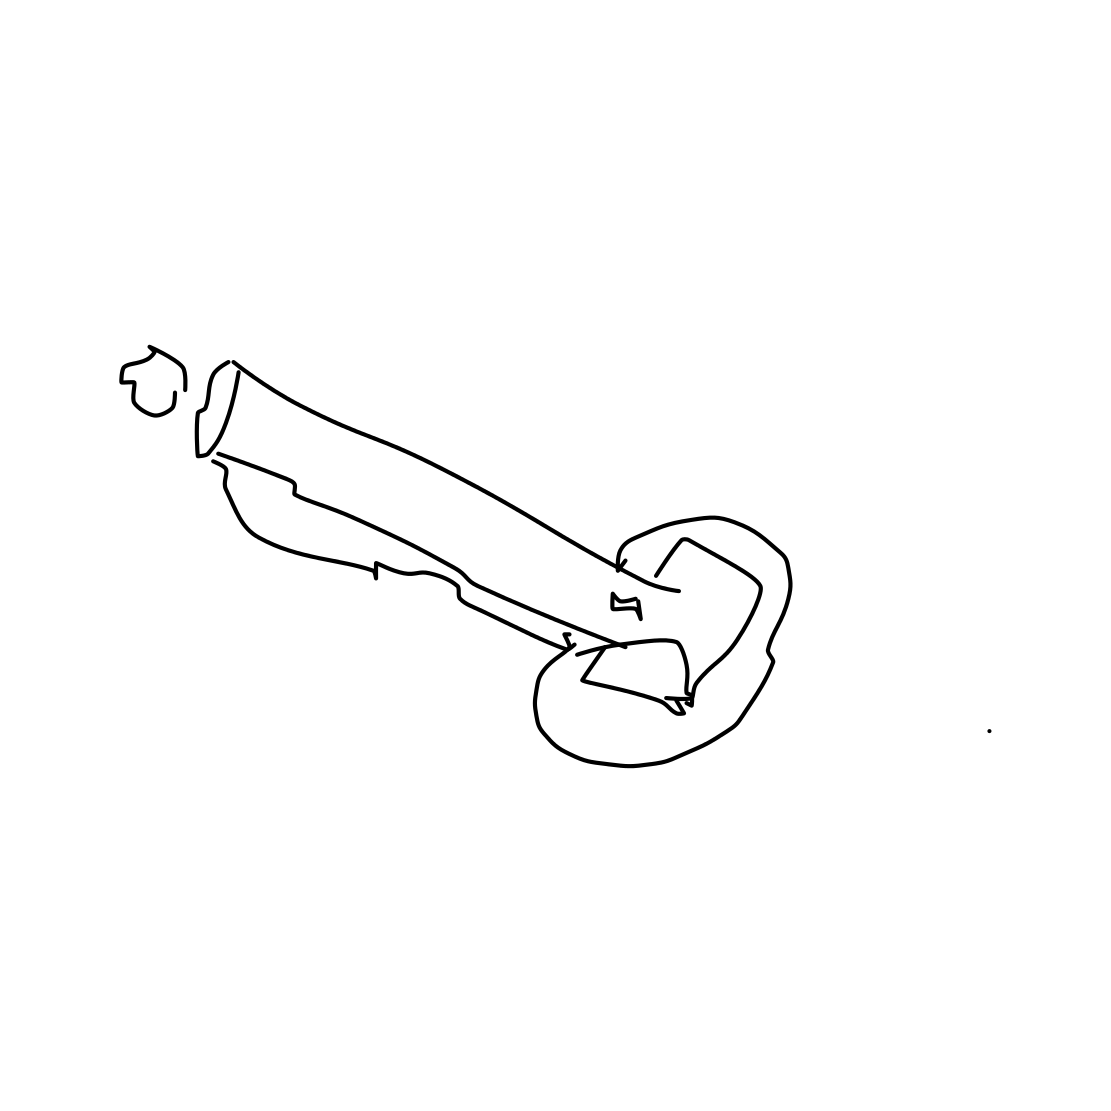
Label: cannon